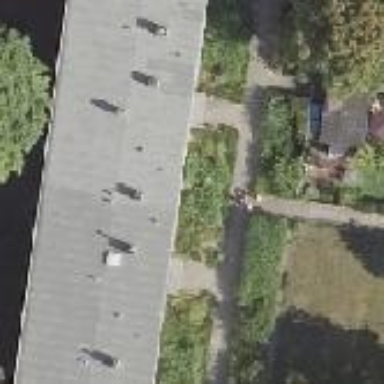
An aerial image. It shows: Apartment building with flat roof.